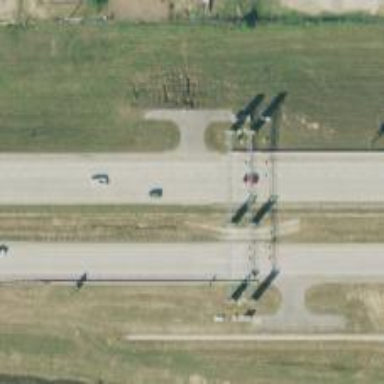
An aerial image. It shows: Toll gantry on the road.